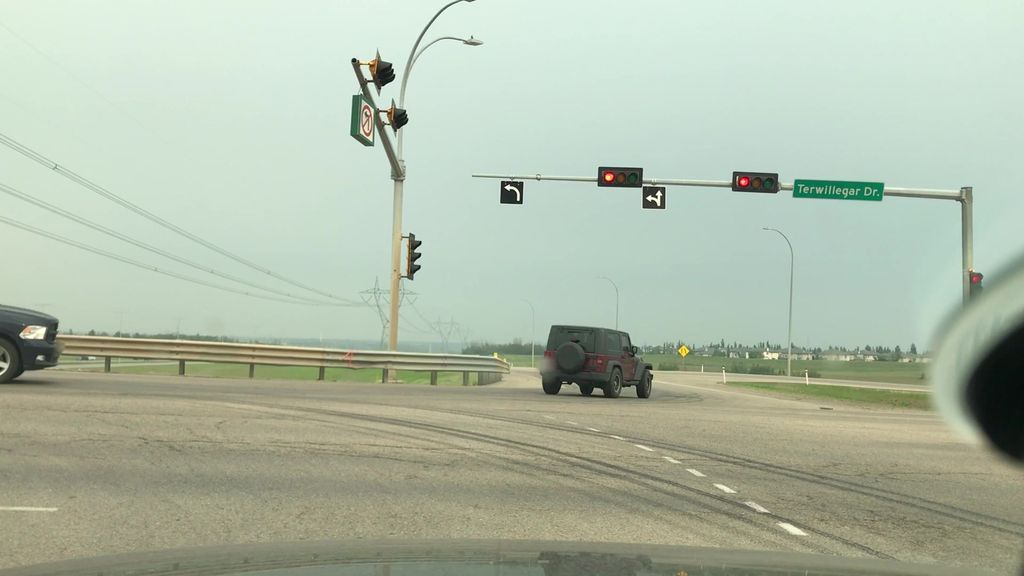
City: edmonton